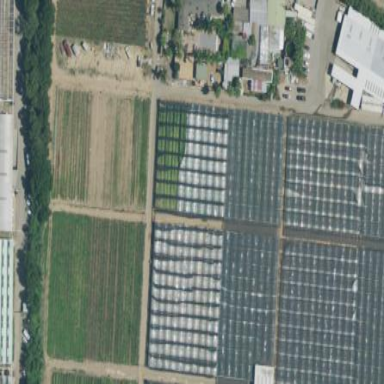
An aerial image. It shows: Greenhouse.